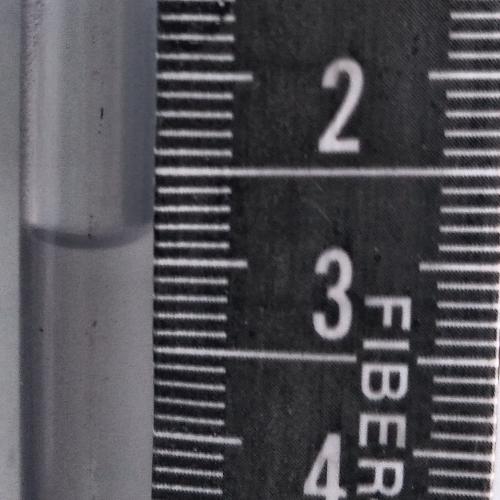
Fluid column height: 2.1 cm